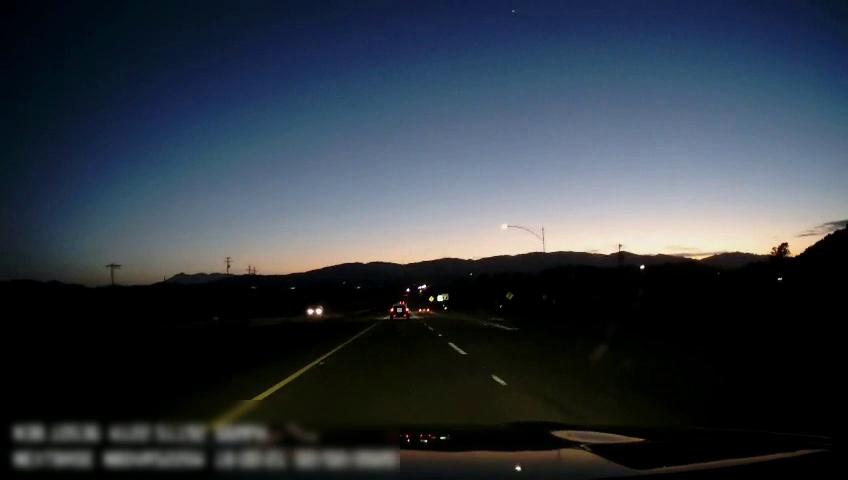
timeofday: Dusk/Dawn/Twilight
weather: Sunny
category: Drivable Space
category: Vehicles | Car
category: Vehicles | Car
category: Vehicles | Car
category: Lanes | Current Lane
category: Lanes | Current Lane
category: Traffic | Signs